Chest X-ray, PA view. Patient: 69 years old, sex M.
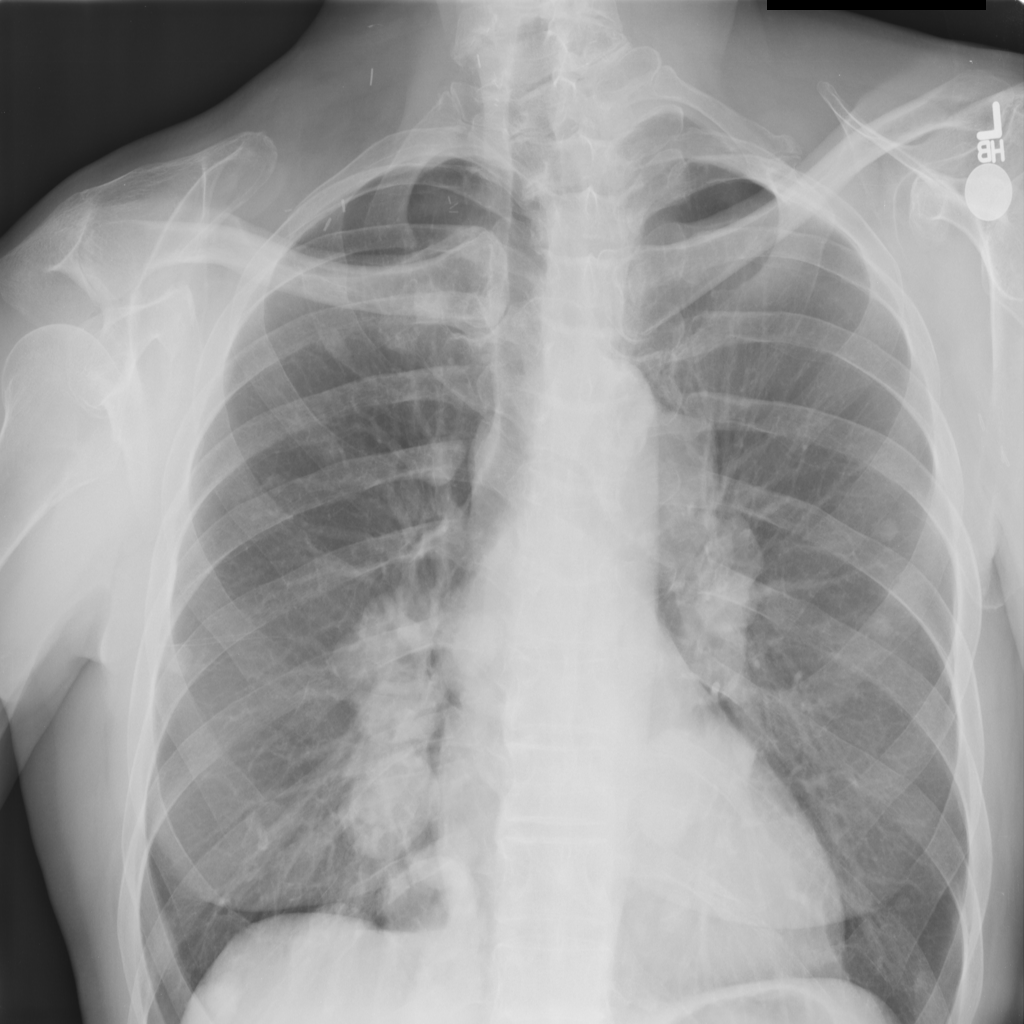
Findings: Mass